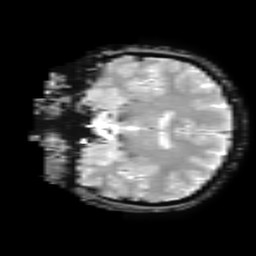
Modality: T2starw
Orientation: coronal
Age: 35
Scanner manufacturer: ge
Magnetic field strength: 3 T
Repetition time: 0.65 s
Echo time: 0.02 s